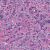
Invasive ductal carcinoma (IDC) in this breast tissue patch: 1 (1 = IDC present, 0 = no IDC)